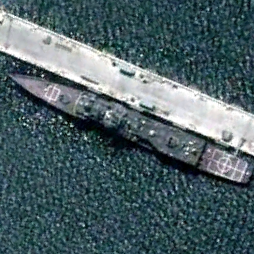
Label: cruiser